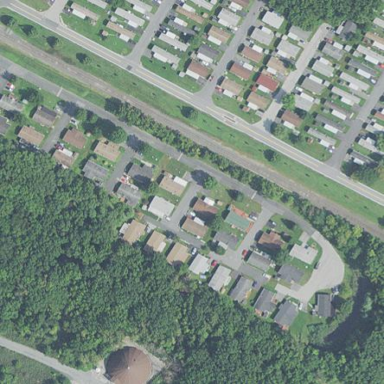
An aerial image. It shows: Residential area with mobile homes.